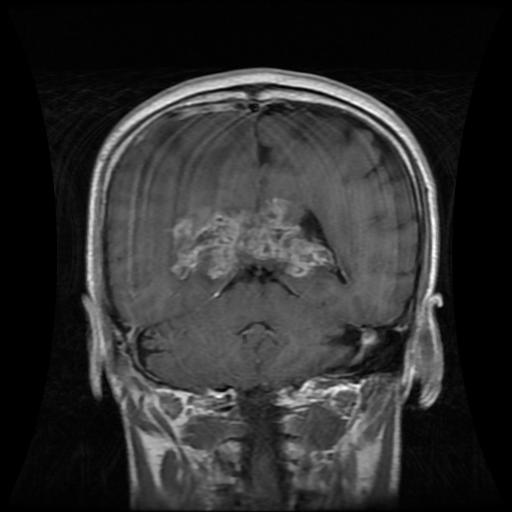
Label: glioma